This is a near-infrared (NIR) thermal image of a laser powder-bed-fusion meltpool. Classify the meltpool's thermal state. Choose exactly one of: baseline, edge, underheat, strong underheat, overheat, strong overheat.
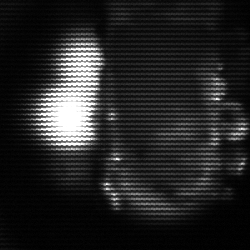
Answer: strong underheat